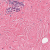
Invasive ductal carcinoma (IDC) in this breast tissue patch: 0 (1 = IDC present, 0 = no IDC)